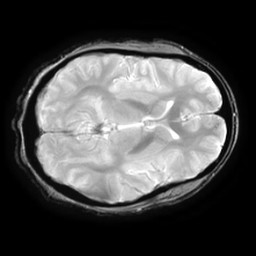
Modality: T2starw
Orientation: axial
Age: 23
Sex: female
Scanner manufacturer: ge
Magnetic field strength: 3 T
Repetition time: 0.65 s
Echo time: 0.02 s